Field crop: tomato
Growth stage: 2
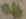
Species: solanum